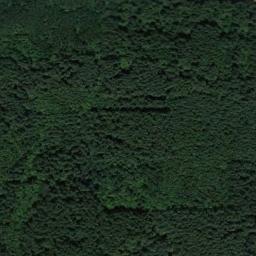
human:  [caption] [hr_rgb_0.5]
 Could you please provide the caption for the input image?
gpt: The forest is full of green trees .

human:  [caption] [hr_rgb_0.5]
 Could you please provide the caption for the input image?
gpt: A large dense mixed dark green and light green forest .

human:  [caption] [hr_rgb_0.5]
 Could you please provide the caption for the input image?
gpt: The forest has a lot of dense green trees of different color depths and heights .

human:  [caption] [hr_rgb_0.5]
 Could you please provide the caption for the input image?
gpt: This is a dense forest .

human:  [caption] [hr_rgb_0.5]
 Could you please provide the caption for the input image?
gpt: A dense forest with many green trees .